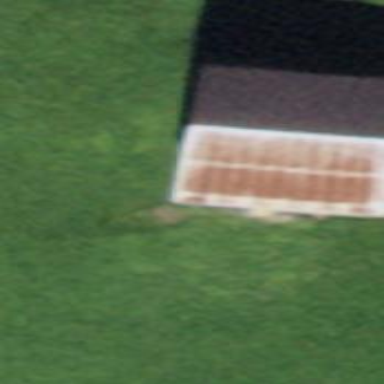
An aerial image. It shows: Rural barn.